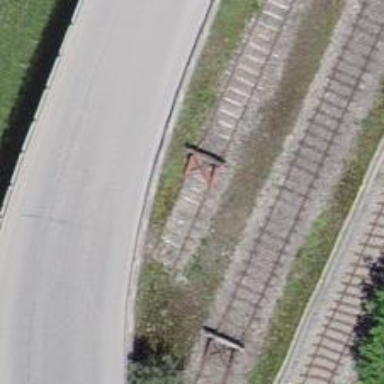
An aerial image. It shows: Single-track spur railway line.